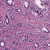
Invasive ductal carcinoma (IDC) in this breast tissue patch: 1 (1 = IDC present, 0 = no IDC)